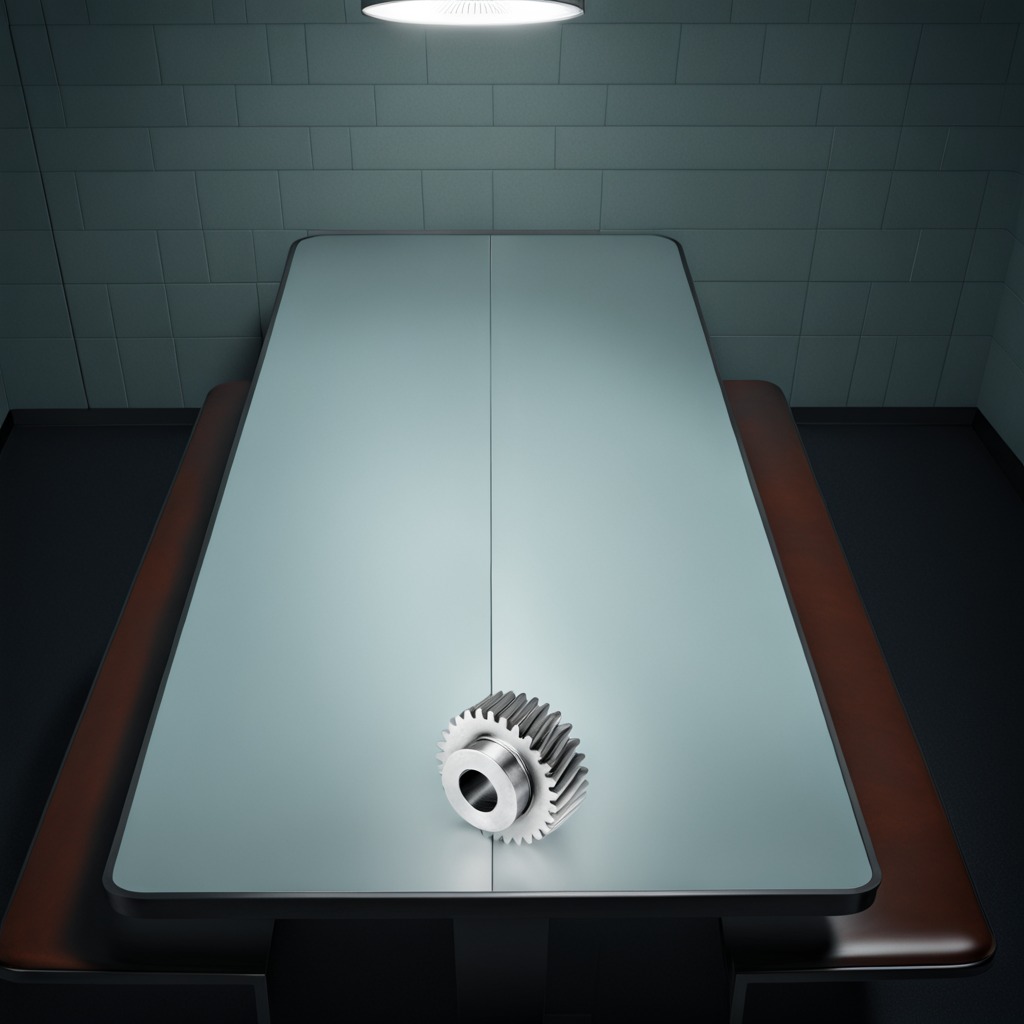
A steel gear with teeth lies on a clean empty table in a railway signal maintenance room lit by harsh overhead fluorescents photorealistic surface textures crisp shadows high dynamic range